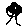
Label: tree